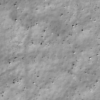
Label: not_dusty